Question: I'm getting a "Incompatible pointer to integer conversion" in an animation block and am unsure how to get rid of it.
here's the code where it appears and a screenshot below:
'''
[UIView animateWithDuration:0.3f
delay:0.0f
options:nil
animations:^{
[menuView setFrame:CGRectMake(0.0f, 64.0f, 320.0f, 54.0f)];
menuView.alpha = 1.0;
}
completion:nil];
'''

thanks for any help
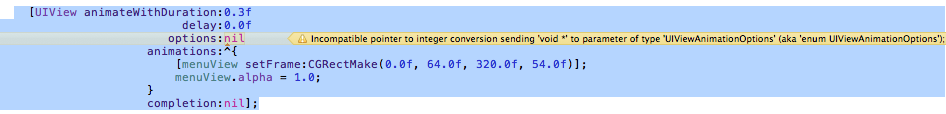
Answer: The 'options' parameter is not an object or pointer type, so of course you'll get this. It's an enumeration type, which is an alias of an appropriate integral type (i.e. 'int'.) To pass no options, pass '0' or 'kNilOptions'.